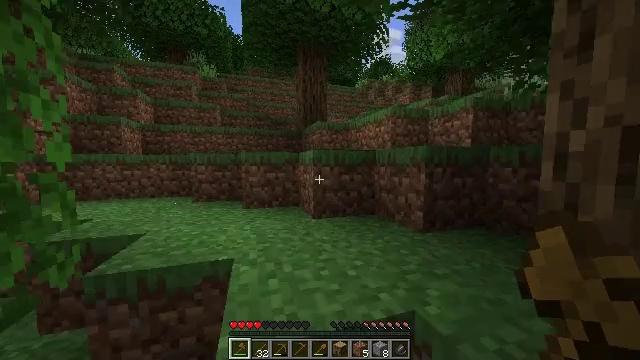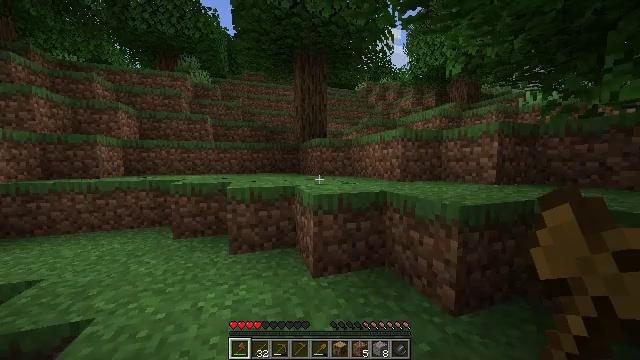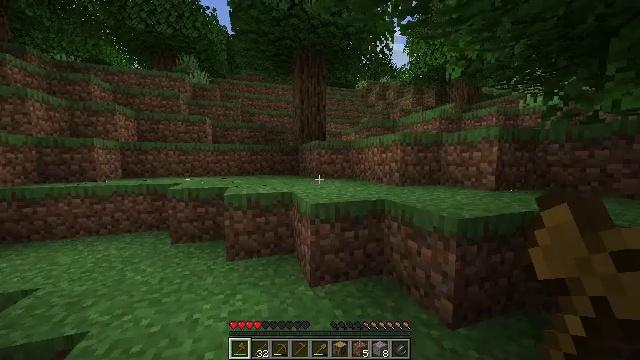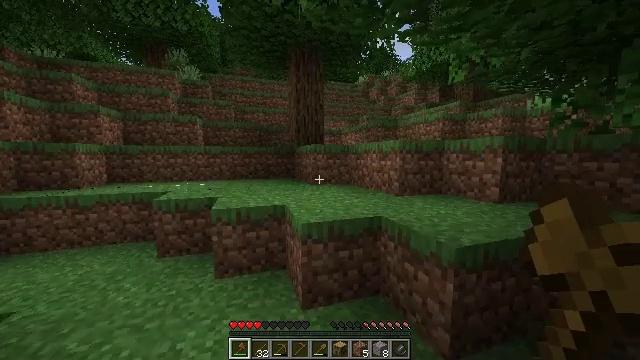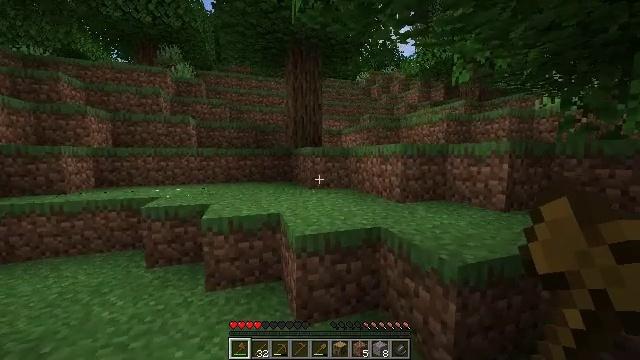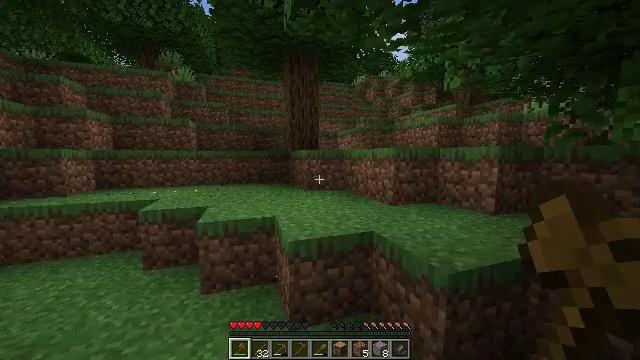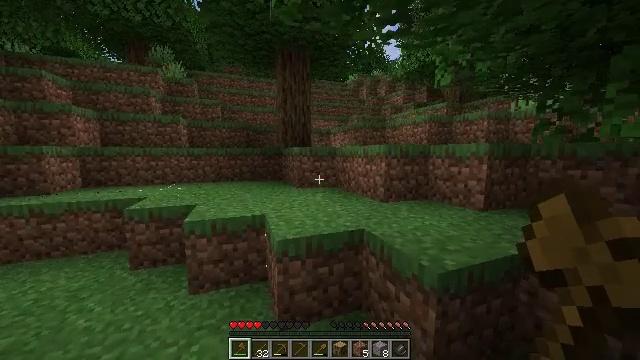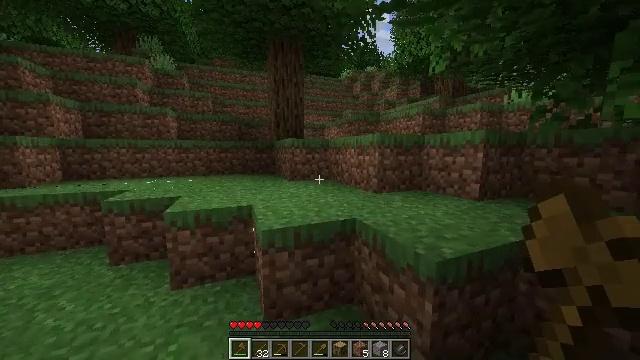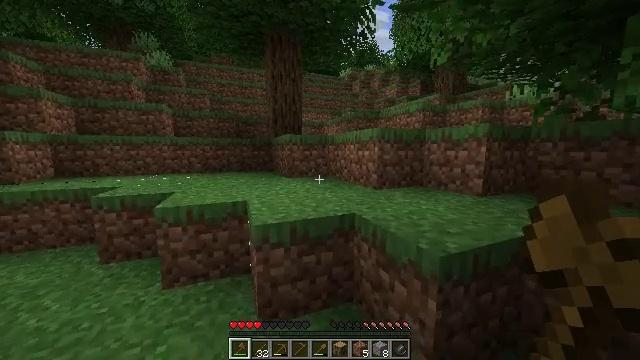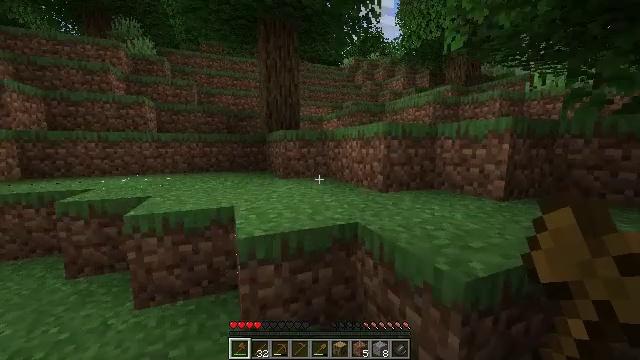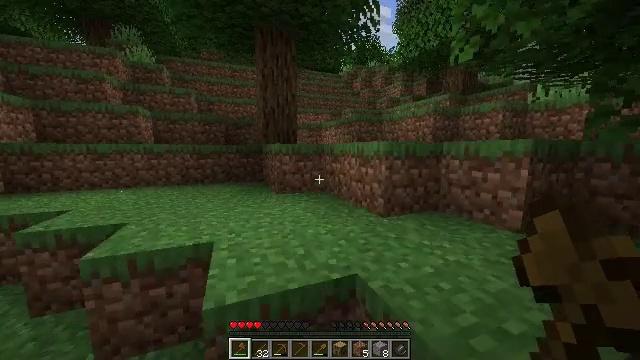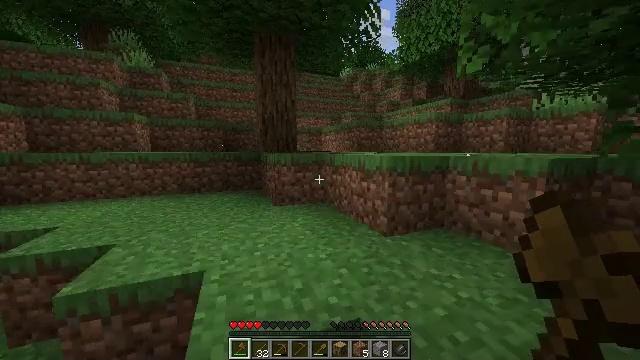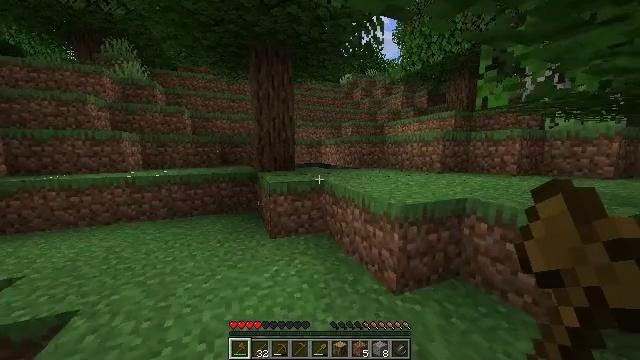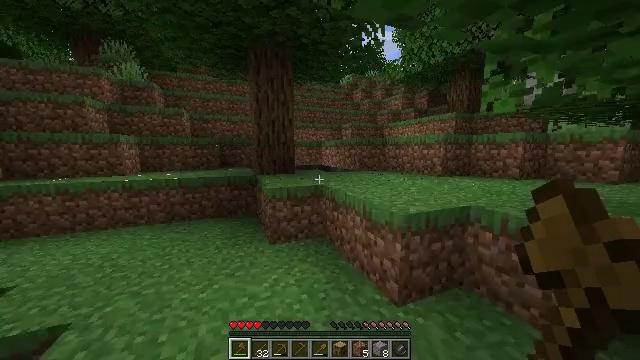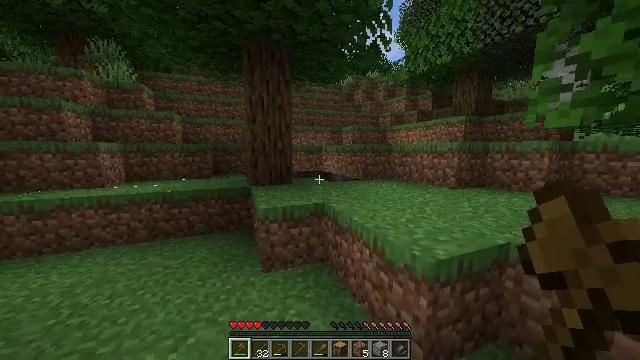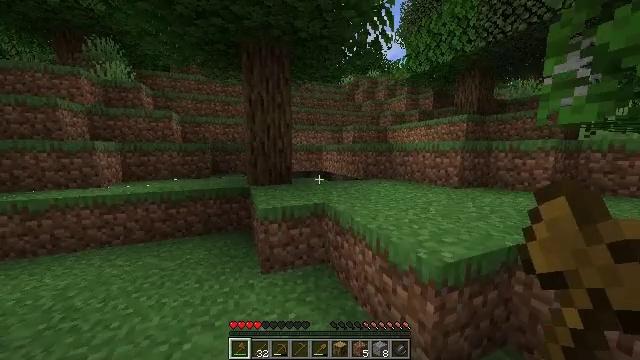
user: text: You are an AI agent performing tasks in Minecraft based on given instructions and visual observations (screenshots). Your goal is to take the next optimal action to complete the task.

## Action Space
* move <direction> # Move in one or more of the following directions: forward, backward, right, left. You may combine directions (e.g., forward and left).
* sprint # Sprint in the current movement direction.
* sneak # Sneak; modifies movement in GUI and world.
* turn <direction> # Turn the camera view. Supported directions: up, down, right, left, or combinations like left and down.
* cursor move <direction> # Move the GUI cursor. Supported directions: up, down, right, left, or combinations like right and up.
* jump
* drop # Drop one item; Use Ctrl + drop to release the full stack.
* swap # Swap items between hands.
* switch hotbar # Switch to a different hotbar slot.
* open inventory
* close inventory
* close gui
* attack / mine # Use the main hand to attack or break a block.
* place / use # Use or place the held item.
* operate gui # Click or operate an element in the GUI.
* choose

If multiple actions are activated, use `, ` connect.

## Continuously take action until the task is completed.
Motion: motion action
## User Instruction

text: Mine the birch log from the tree.
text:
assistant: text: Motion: move forward, sprint, jump
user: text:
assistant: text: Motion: move forward, sprint, jump
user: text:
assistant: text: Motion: move forward, sprint
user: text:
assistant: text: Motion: move forward, sprint
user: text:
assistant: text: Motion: move forward, sprint
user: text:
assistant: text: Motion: move forward, sprint, turn right
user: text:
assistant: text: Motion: move forward, sprint, turn right
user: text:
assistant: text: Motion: move forward, sprint
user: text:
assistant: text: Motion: move forward, sprint
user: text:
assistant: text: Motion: move forward, sprint, jump
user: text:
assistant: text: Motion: move forward, sprint, jump
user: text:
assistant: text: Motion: move forward, sprint, jump
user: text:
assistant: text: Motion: move forward, sprint, jump
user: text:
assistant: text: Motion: move forward and move left, sprint, jump
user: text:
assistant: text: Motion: move forward and move left, sprint
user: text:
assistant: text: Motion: move forward and move left, sprint
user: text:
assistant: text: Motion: move forward, sprint, turn right
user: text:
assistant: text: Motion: move forward, sprint, turn right
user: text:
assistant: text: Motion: move forward, sprint
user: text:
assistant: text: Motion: move forward, sprint, turn right
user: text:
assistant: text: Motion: move forward, sprint, turn right
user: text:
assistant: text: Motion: move forward, sprint, turn right and down
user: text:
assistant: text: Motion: move forward and move right, sprint, jump
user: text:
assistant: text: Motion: move forward and move right, sprint, jump
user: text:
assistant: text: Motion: move forward and move right, sprint, jump
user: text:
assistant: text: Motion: move forward and move right, sprint, turn down, jump
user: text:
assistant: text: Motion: move forward and move right, sprint, turn left and down
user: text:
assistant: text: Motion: move forward and move right, sprint, turn left and down
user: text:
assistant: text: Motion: move forward and move right, sprint, turn left and down
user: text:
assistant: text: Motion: move forward and move right, sprint, turn left and down